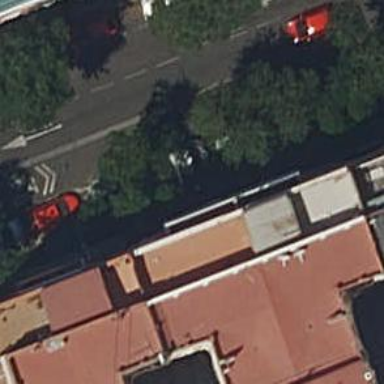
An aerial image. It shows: Furniture shop.